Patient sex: M
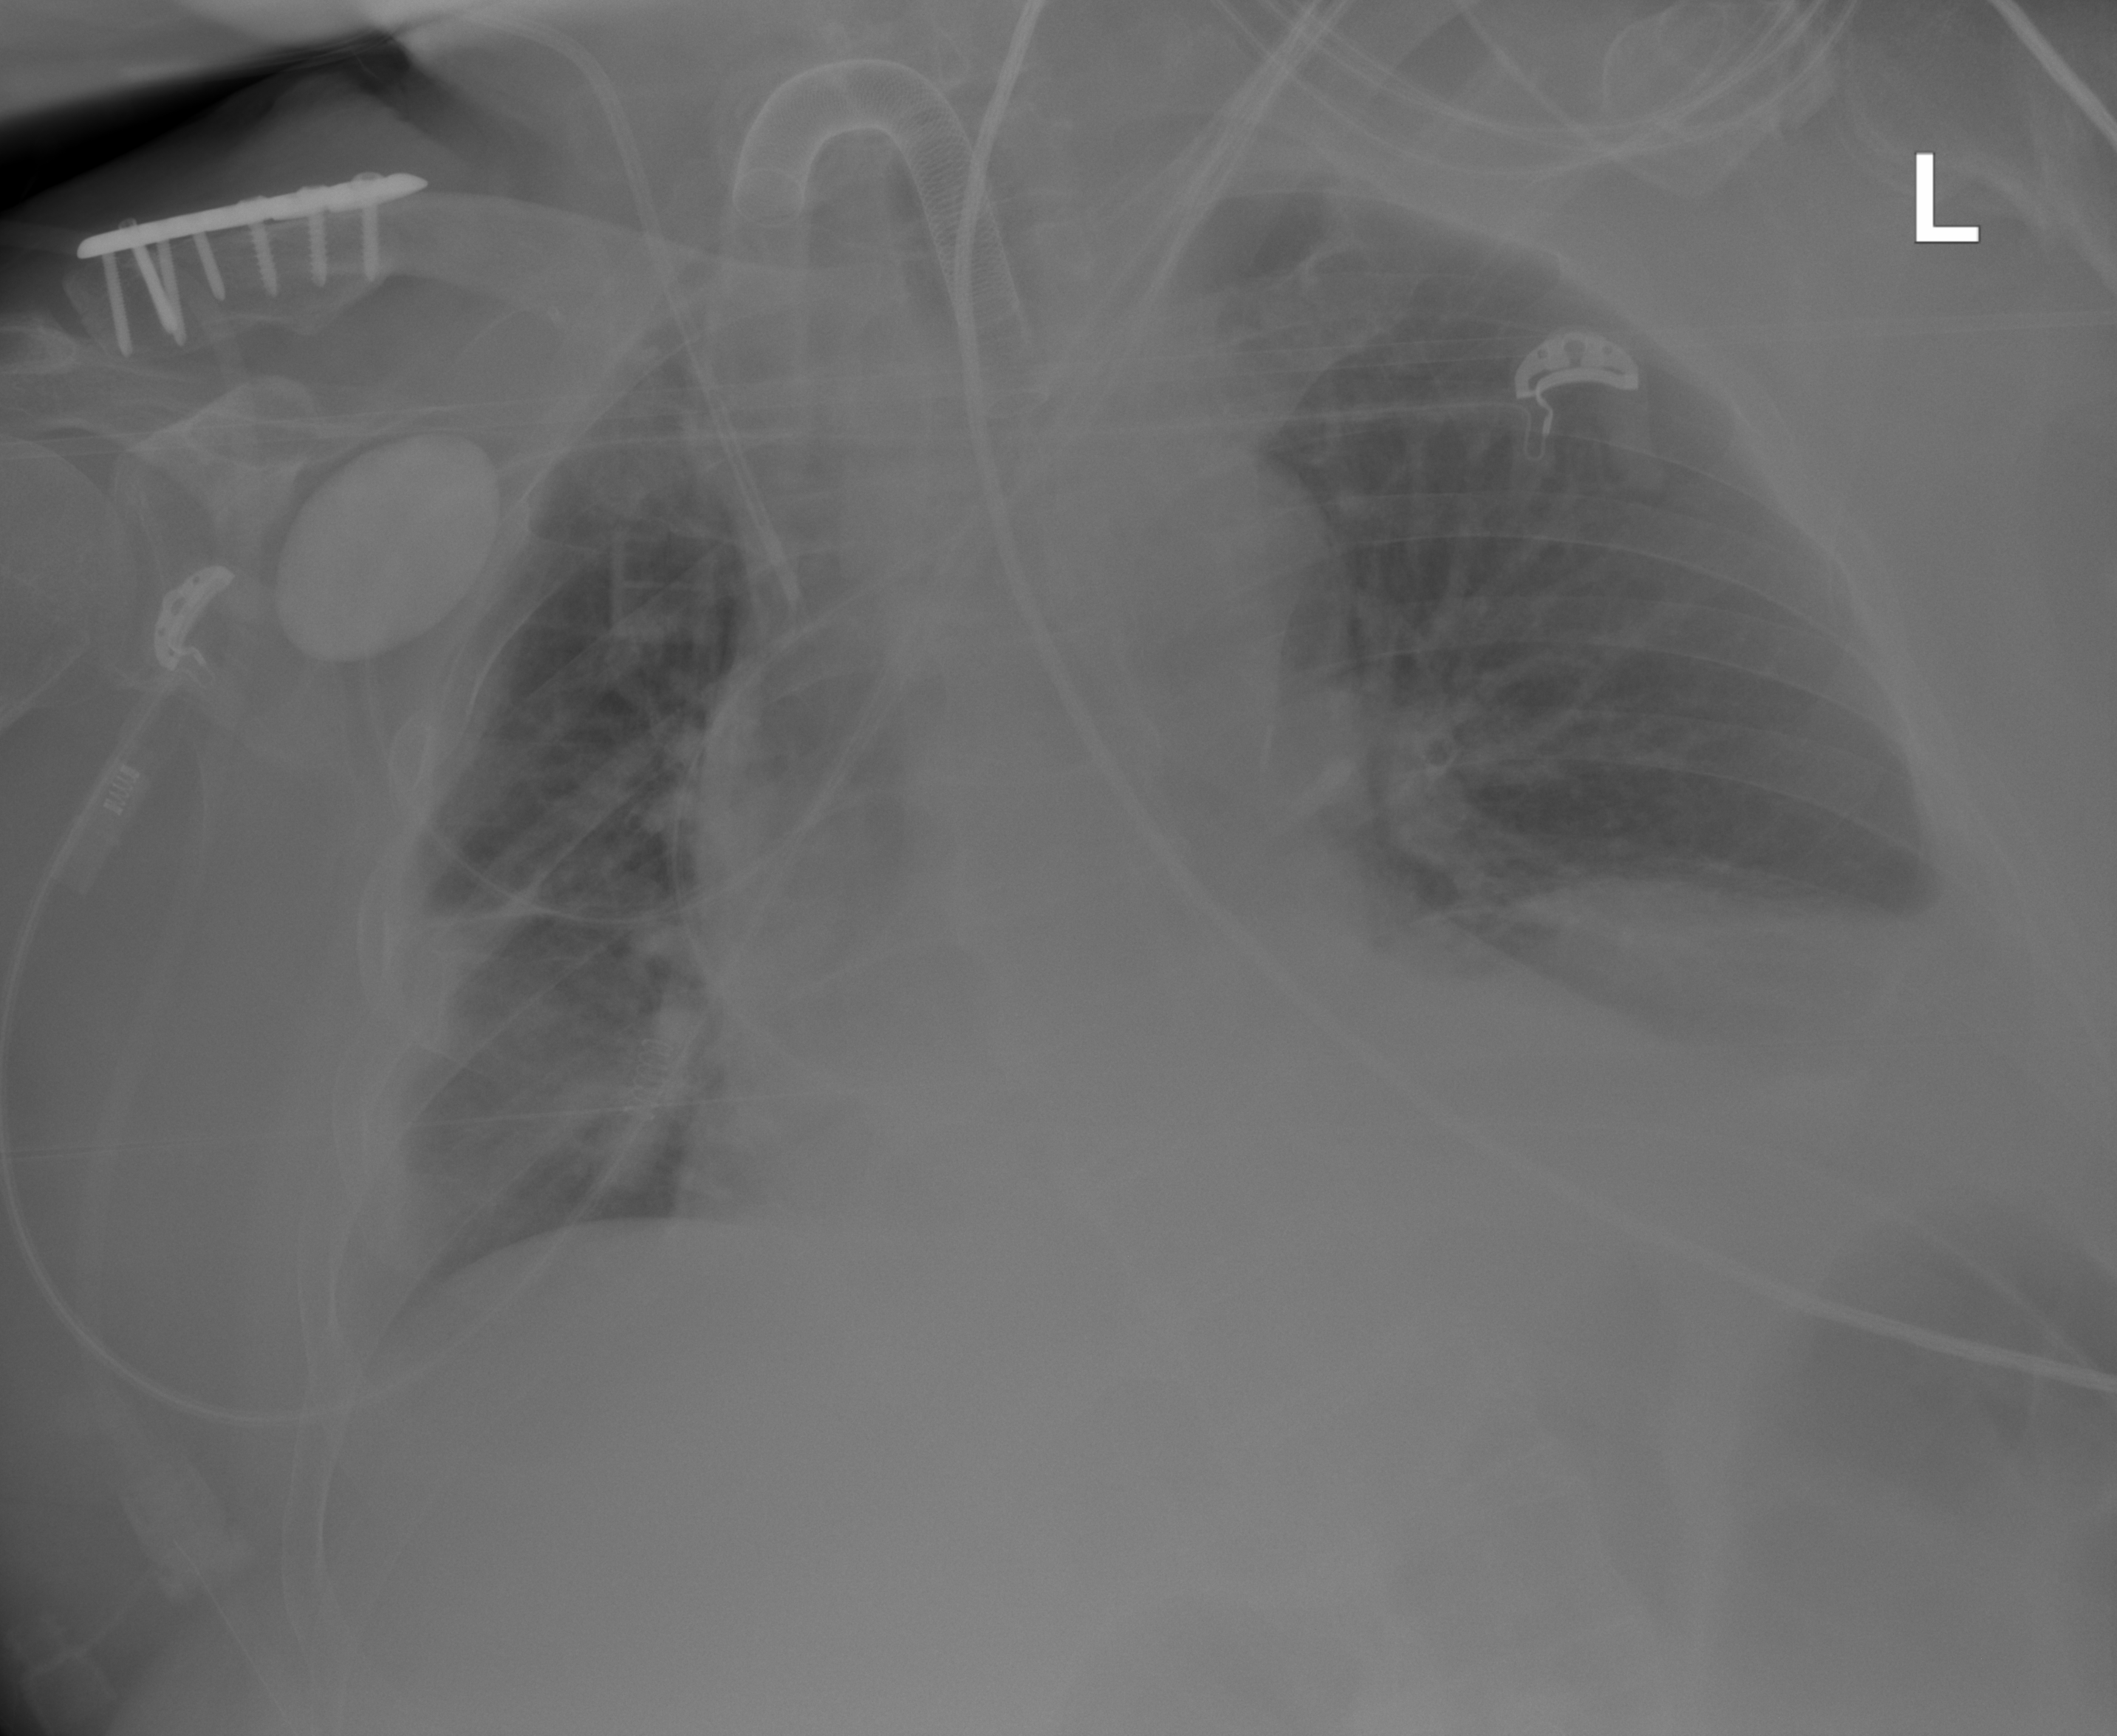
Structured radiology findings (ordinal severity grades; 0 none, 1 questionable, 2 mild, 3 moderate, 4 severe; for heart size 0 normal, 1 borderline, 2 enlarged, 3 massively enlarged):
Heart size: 2
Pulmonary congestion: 0
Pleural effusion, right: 2
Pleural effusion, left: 2
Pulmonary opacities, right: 0
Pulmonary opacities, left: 0
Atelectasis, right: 2
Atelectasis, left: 2